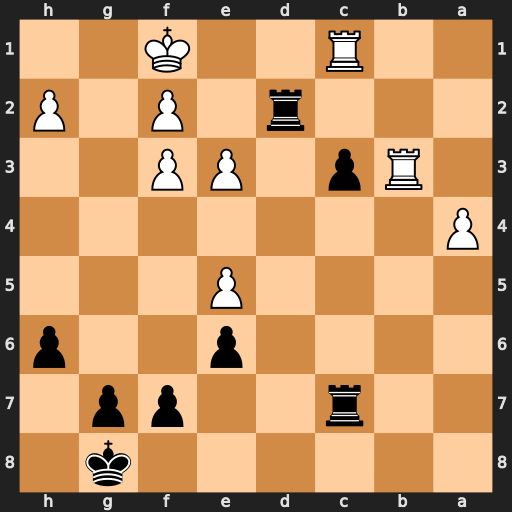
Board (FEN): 6k1/2r2pp1/4p2p/4P3/P7/1Rp1PP2/3r1P1P/2R2K2
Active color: b
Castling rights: -
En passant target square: -
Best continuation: c2 Rb8+ Kh7 Kg2 Rd1